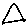
Label: triangle